Field crop: maize
Growth stage: 1
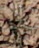
Species: lolium